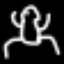
Label: frog